You are looking at a signal-to-image encoding: consecutive vibration samples arranged as the rows of a grayscale square. What is the most likely bearing condition (normal, inner_race, outer_race, ball)?
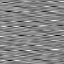
Answer: inner_race